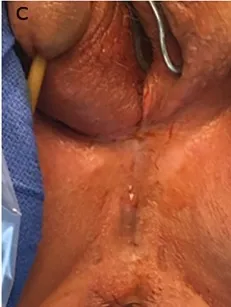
Perineum 6 months post excision during takedown of colostomy.
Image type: medical_photograph (other_medical_photograph)